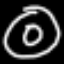
Label: donut